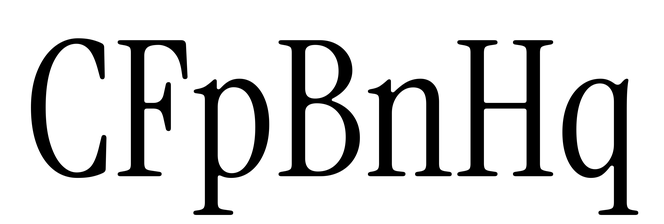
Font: InstrumentSerif-Regular